Aerial crown-view tile of a tropical tree (Barro Colorado Island, Panama), acquired 20250818:
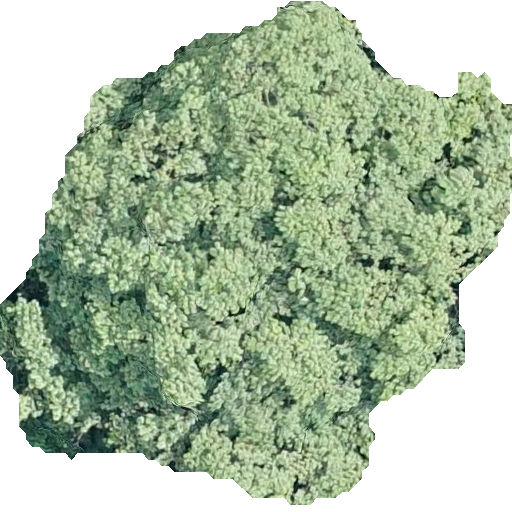
Species: Luehea seemannii
GBIF accepted scientific name: Luehea seemannii
Crown area: 253.628 m²